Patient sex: M
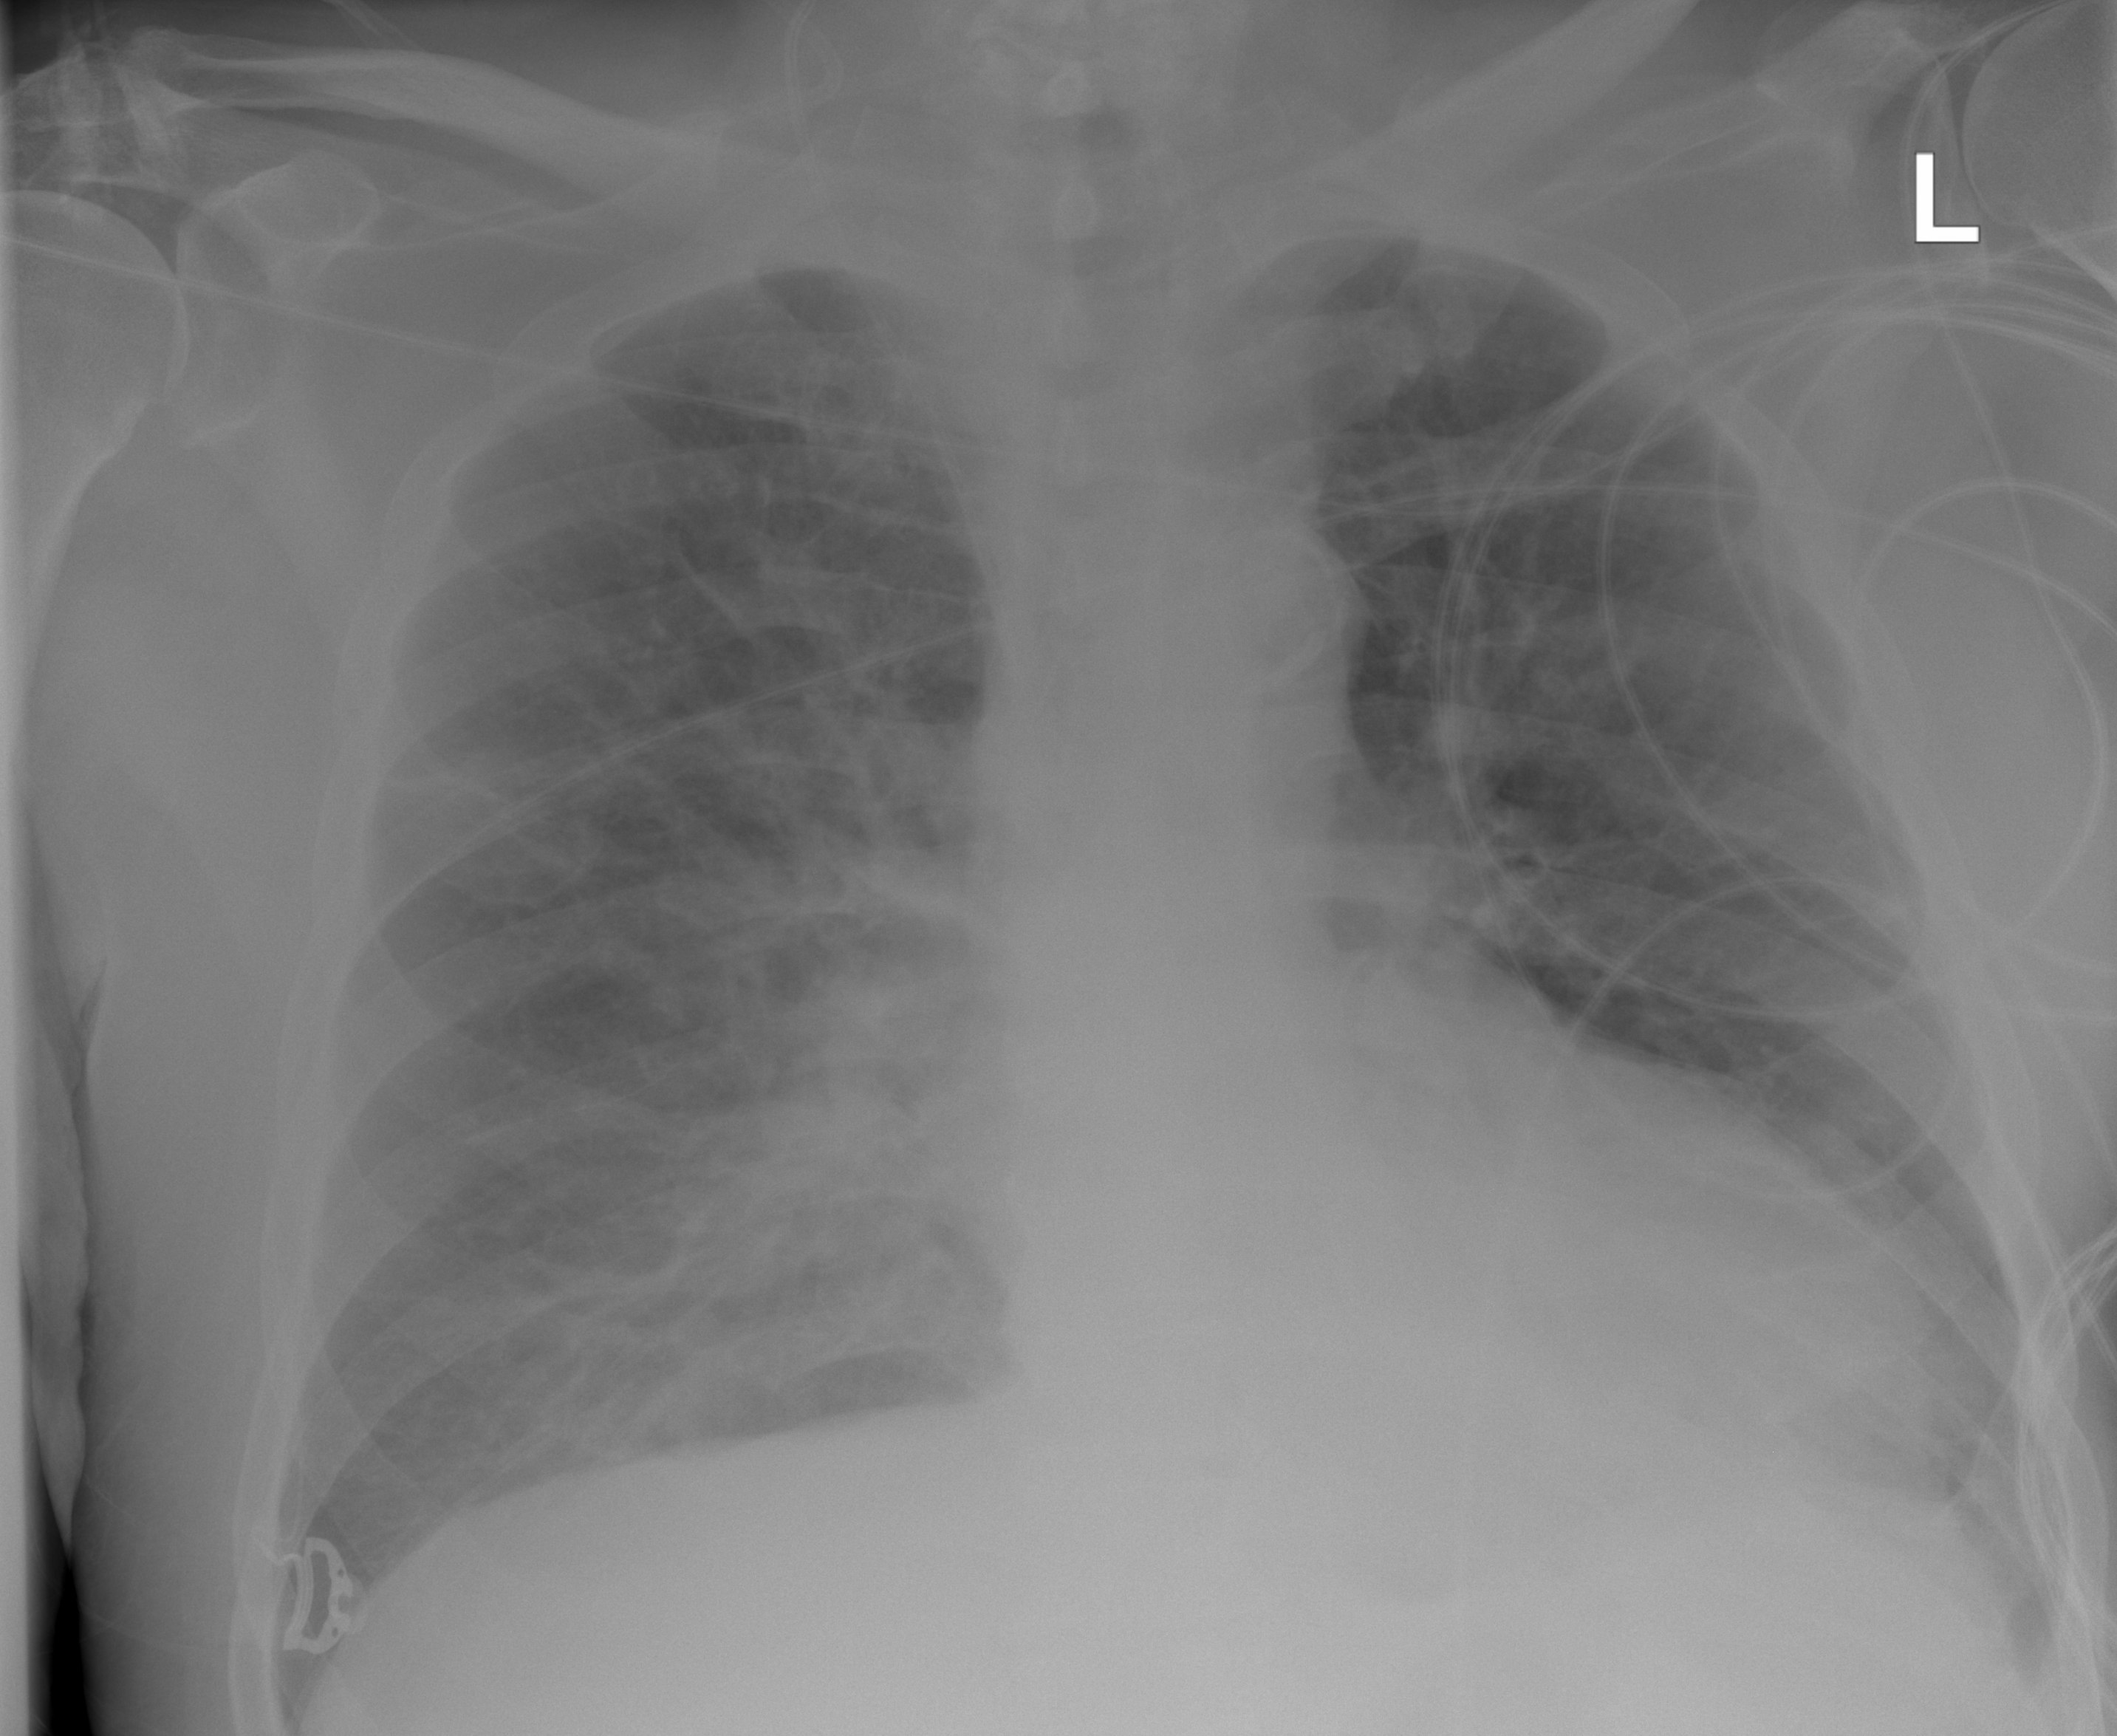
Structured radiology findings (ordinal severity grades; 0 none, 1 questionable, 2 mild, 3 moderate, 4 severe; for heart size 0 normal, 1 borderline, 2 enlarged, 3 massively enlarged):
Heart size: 0
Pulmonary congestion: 3
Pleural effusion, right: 0
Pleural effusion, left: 2
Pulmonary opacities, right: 0
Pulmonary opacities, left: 0
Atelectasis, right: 0
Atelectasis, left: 2